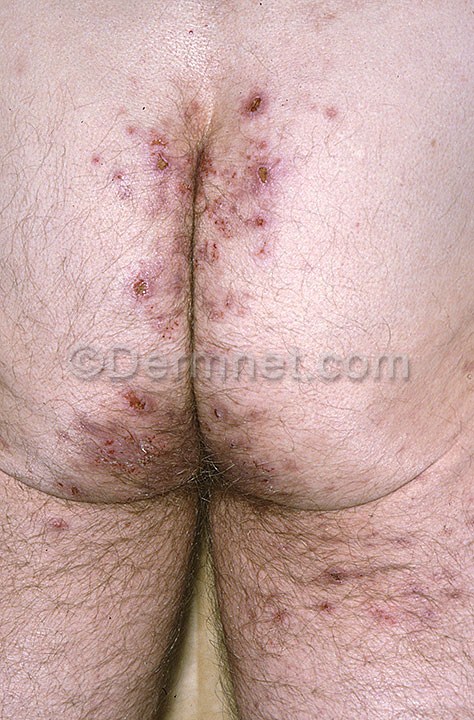
Disease: Bullous Disease Photos